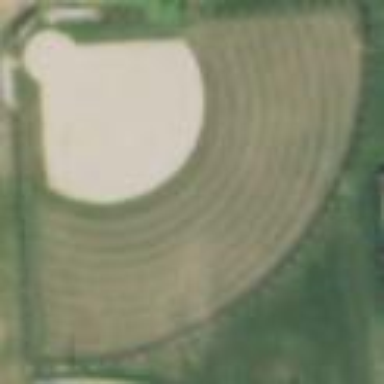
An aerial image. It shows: Baseball pitch for leisure and sports activities.